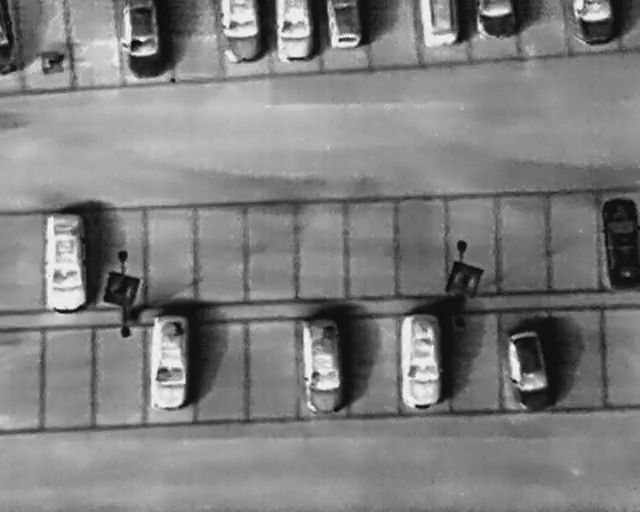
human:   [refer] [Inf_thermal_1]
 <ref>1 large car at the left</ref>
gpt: <box>[[2, 46, 18, 55, 177]]</box>

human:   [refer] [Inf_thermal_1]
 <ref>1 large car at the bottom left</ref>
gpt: <box>[[18, 66, 33, 74, 2]]</box>

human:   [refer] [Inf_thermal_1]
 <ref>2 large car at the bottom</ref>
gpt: <box>[[42, 67, 58, 75, 2], [58, 66, 73, 74, 2]]</box>

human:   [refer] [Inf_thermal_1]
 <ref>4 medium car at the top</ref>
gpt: <box>[[33, 2, 42, 10, 2], [41, 2, 50, 9, 2], [50, 1, 57, 8, 2], [64, 0, 72, 8, 2]]</box>

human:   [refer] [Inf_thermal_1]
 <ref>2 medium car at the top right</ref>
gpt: <box>[[74, 0, 80, 8, 2], [89, 0, 96, 8, 2]]</box>